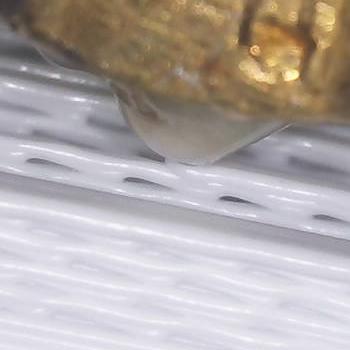
Flow rate: 168%